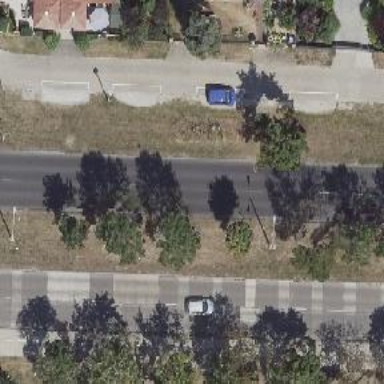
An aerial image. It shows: Avenue lined with broadleaved deciduous trees.